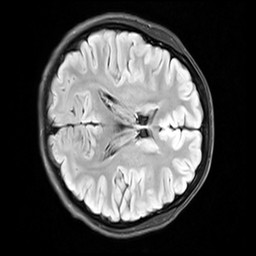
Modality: FLAIR
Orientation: axial
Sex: female
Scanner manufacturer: siemens
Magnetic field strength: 3 T
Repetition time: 10 s
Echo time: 0.09 s